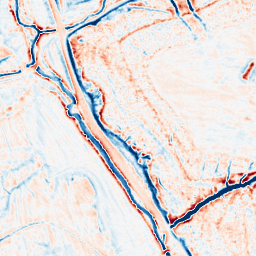
Category: multiscale
Decomposition family: dog_multiscale
Decomposition parameters: sigma_ratio: 1.4
n_scales: 5
base_sigma: 0.5
Upsampling method: sinc_hamming
Upsampling parameters: scale: 8
kernel_size: 16
Upsampling scale: 8